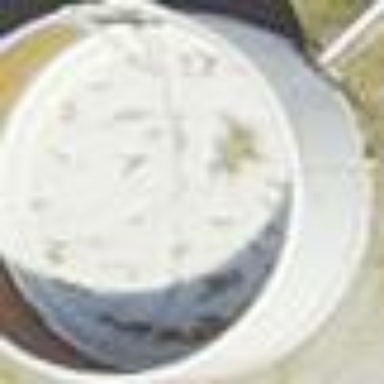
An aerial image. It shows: Storage tank which is man-made.